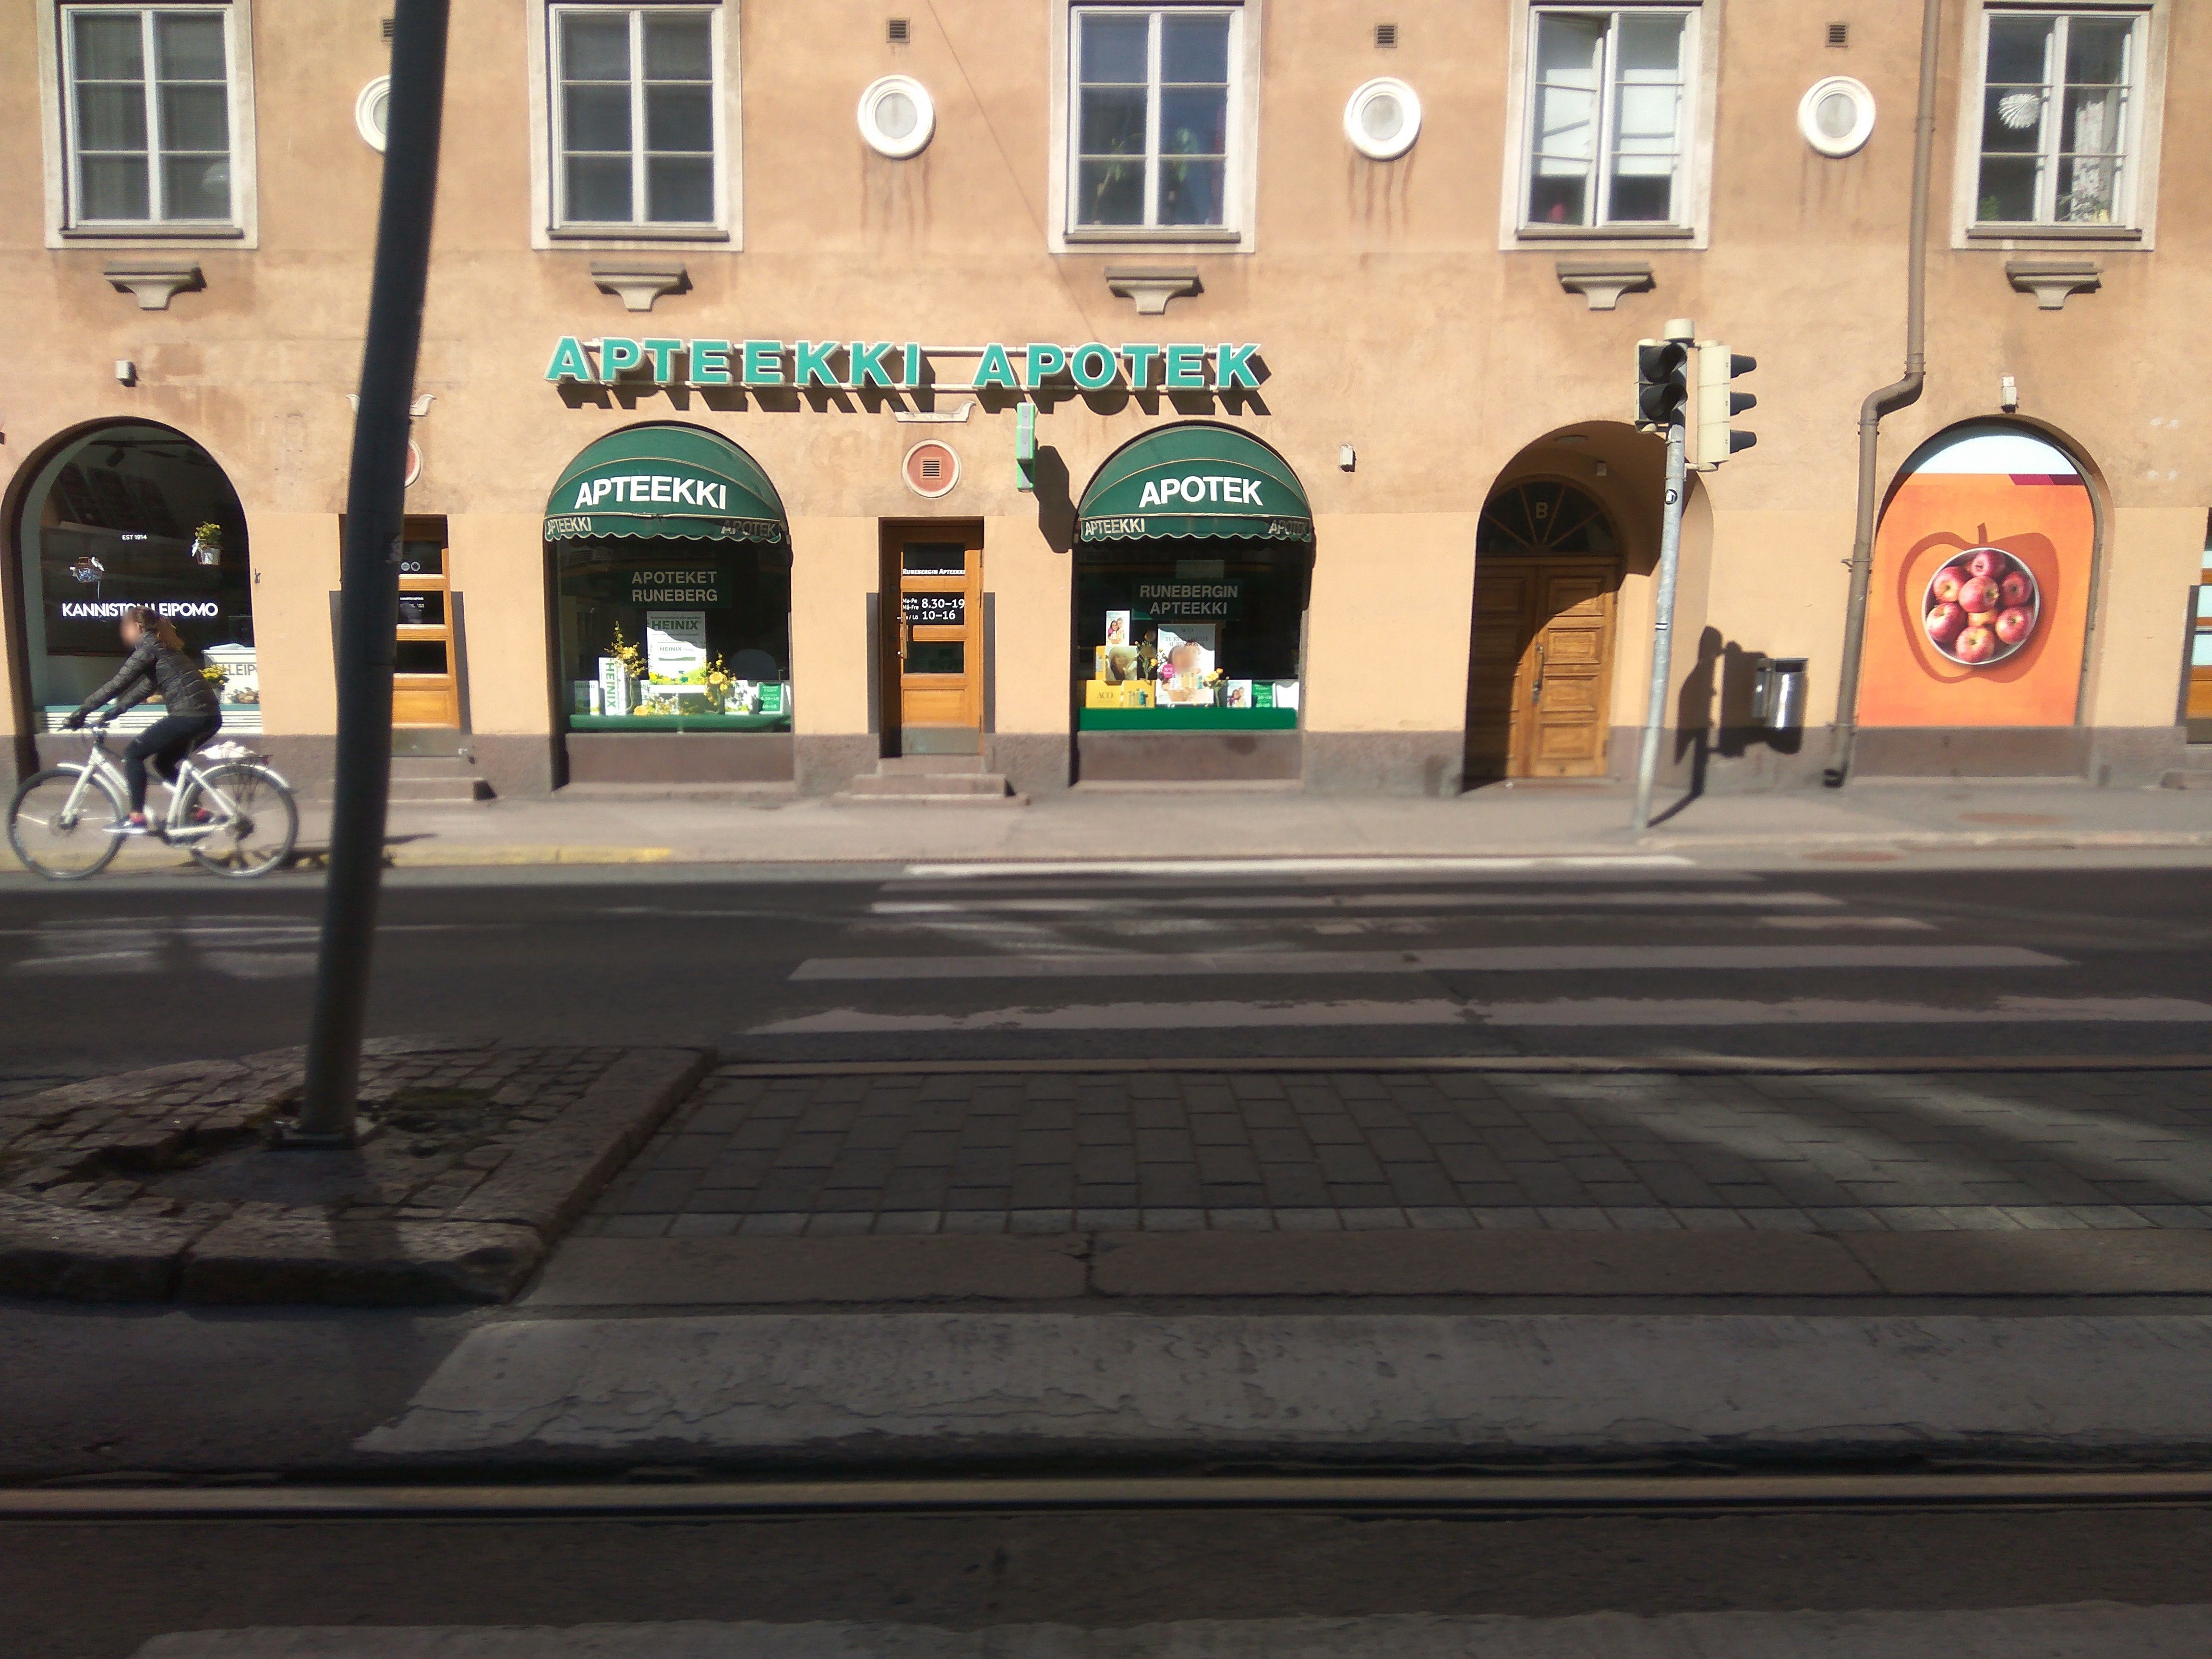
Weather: snowy
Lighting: day
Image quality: slightly poor
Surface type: walking surface
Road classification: secondary
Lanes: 2
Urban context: urban centre
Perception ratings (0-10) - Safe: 3.21, Lively: 6.44, Beautiful: 8.12, Boring: 3.98, Depressing: 7.76, Wealthy: 9.11